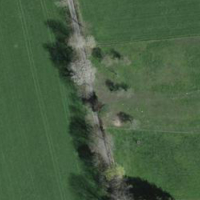
EUNIS habitat code: 52
Species observed at this site:
Allium ursinum